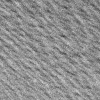
Atmospheric dust classification: not_dusty